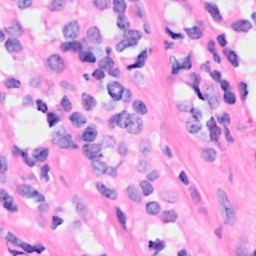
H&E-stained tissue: Breast